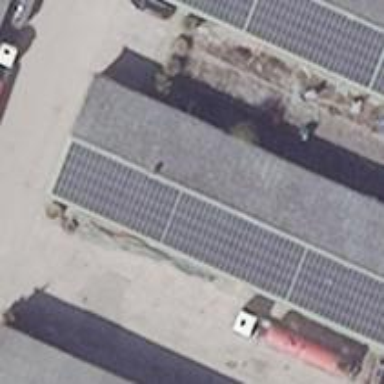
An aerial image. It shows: Solar photovoltaic panel generator producing electricity as small installation.